Breast ultrasound image
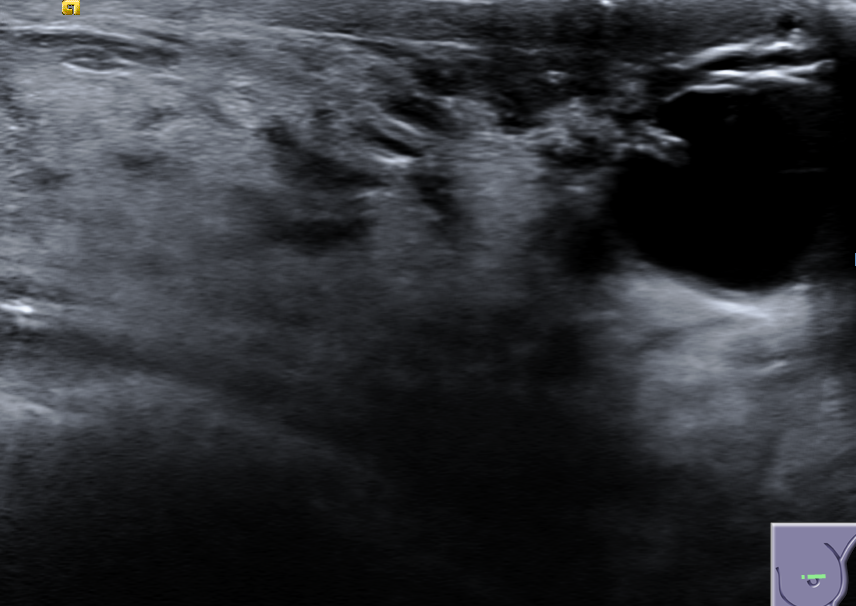
Diagnosis: benign